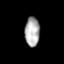
Tissue: prostate
Cell type: T cells
Senescence score: 0.7225
Nuclear area (px): 422
Mean DAPI intensity: 174.107